Interaction volume radius: 5 \u00c5
Interaction volume height: 15 \u00c5
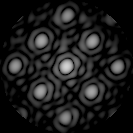
Disorder parameter: 0.102